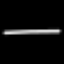
Label: line